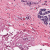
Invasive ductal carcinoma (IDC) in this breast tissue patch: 0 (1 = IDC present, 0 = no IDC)